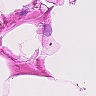
Metastatic tissue present: no